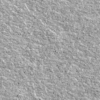
Label: not_dusty